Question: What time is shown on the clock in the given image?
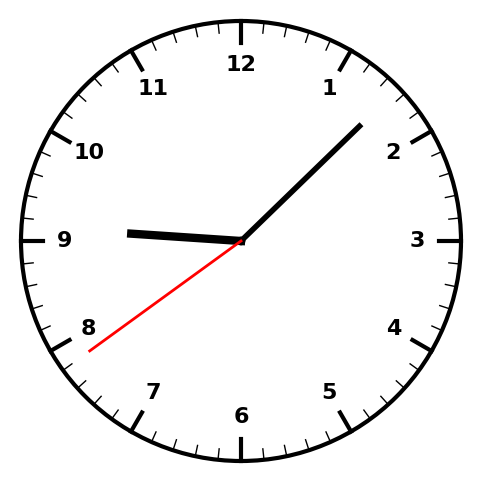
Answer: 09:07:39